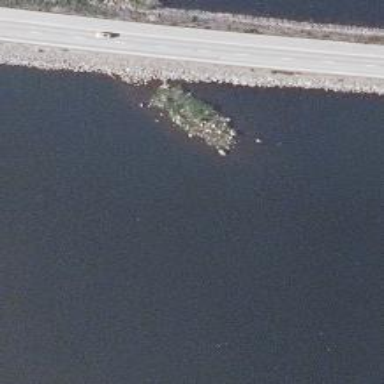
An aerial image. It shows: Breakwater structure.